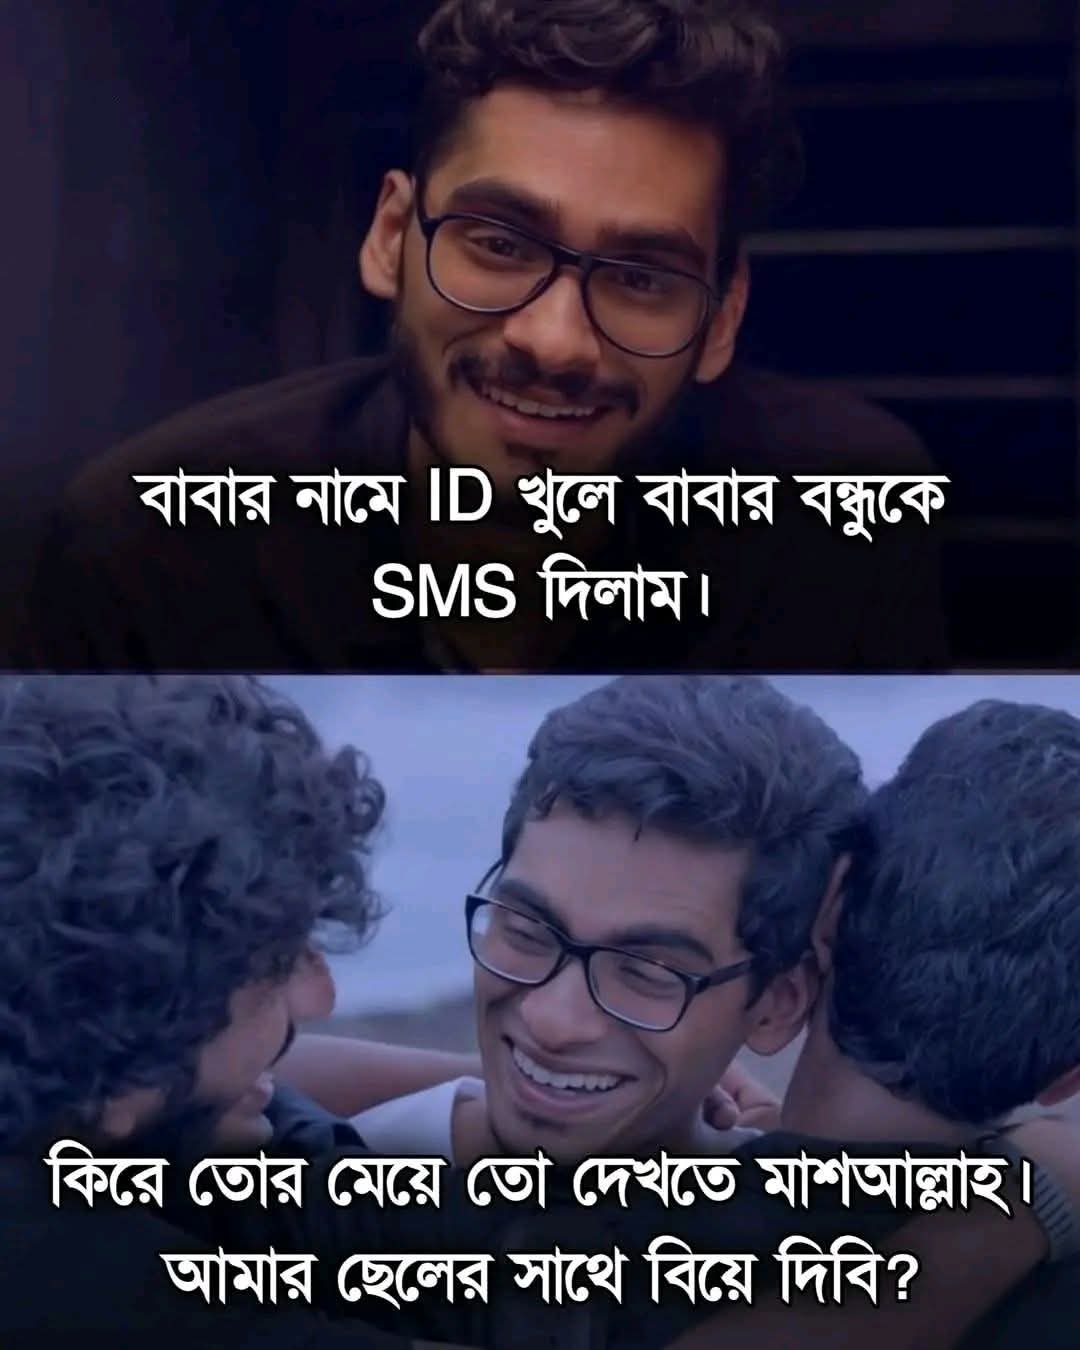
Text: তোমার মতন ১০০০টা যাবে আসবে
ভগবান তোর ব্যবসা বড় করুক
Label: Non Hate